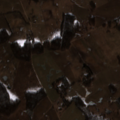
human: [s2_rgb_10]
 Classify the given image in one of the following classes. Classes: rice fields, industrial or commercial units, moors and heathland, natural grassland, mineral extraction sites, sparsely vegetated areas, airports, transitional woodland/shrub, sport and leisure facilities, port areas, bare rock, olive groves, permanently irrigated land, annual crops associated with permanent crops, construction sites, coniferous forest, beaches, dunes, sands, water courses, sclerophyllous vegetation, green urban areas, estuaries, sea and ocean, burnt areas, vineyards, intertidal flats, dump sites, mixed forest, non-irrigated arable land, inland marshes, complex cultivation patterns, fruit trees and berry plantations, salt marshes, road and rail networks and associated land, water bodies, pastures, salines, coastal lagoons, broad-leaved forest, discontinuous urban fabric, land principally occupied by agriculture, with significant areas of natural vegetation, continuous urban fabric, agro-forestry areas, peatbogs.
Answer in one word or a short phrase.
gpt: non-irrigated arable land, complex cultivation patterns, land principally occupied by agriculture, with significant areas of natural vegetation, broad-leaved forest, coniferous forest